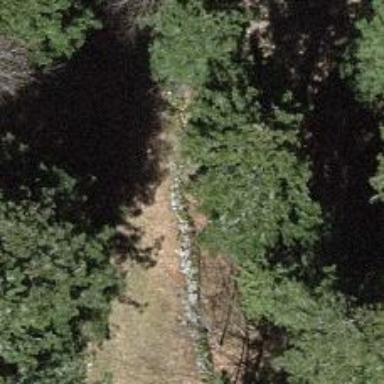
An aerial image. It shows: Wall is shown in the image.